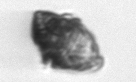
Label: Kryptoperidinium_triquetrum